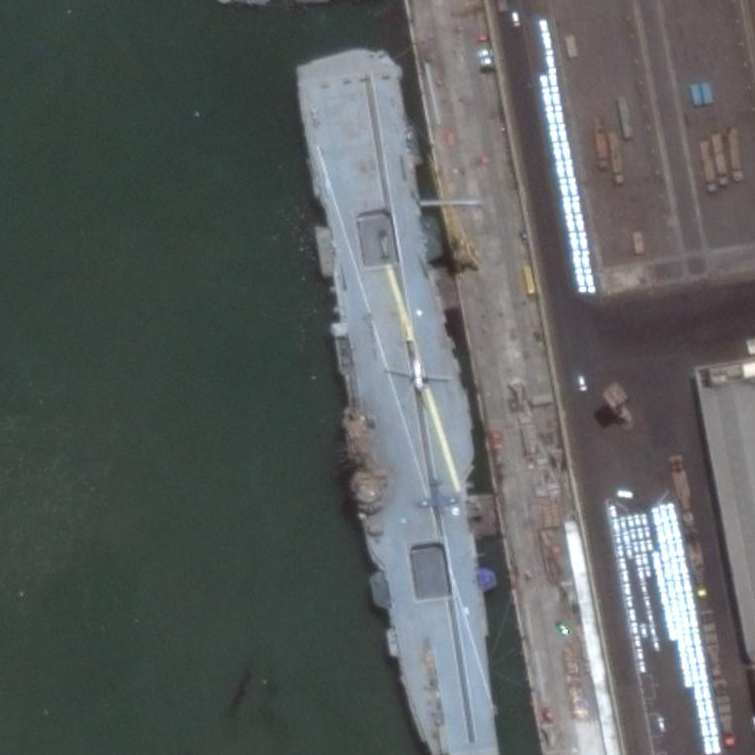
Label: INS_Virrat_aircraft_carrier